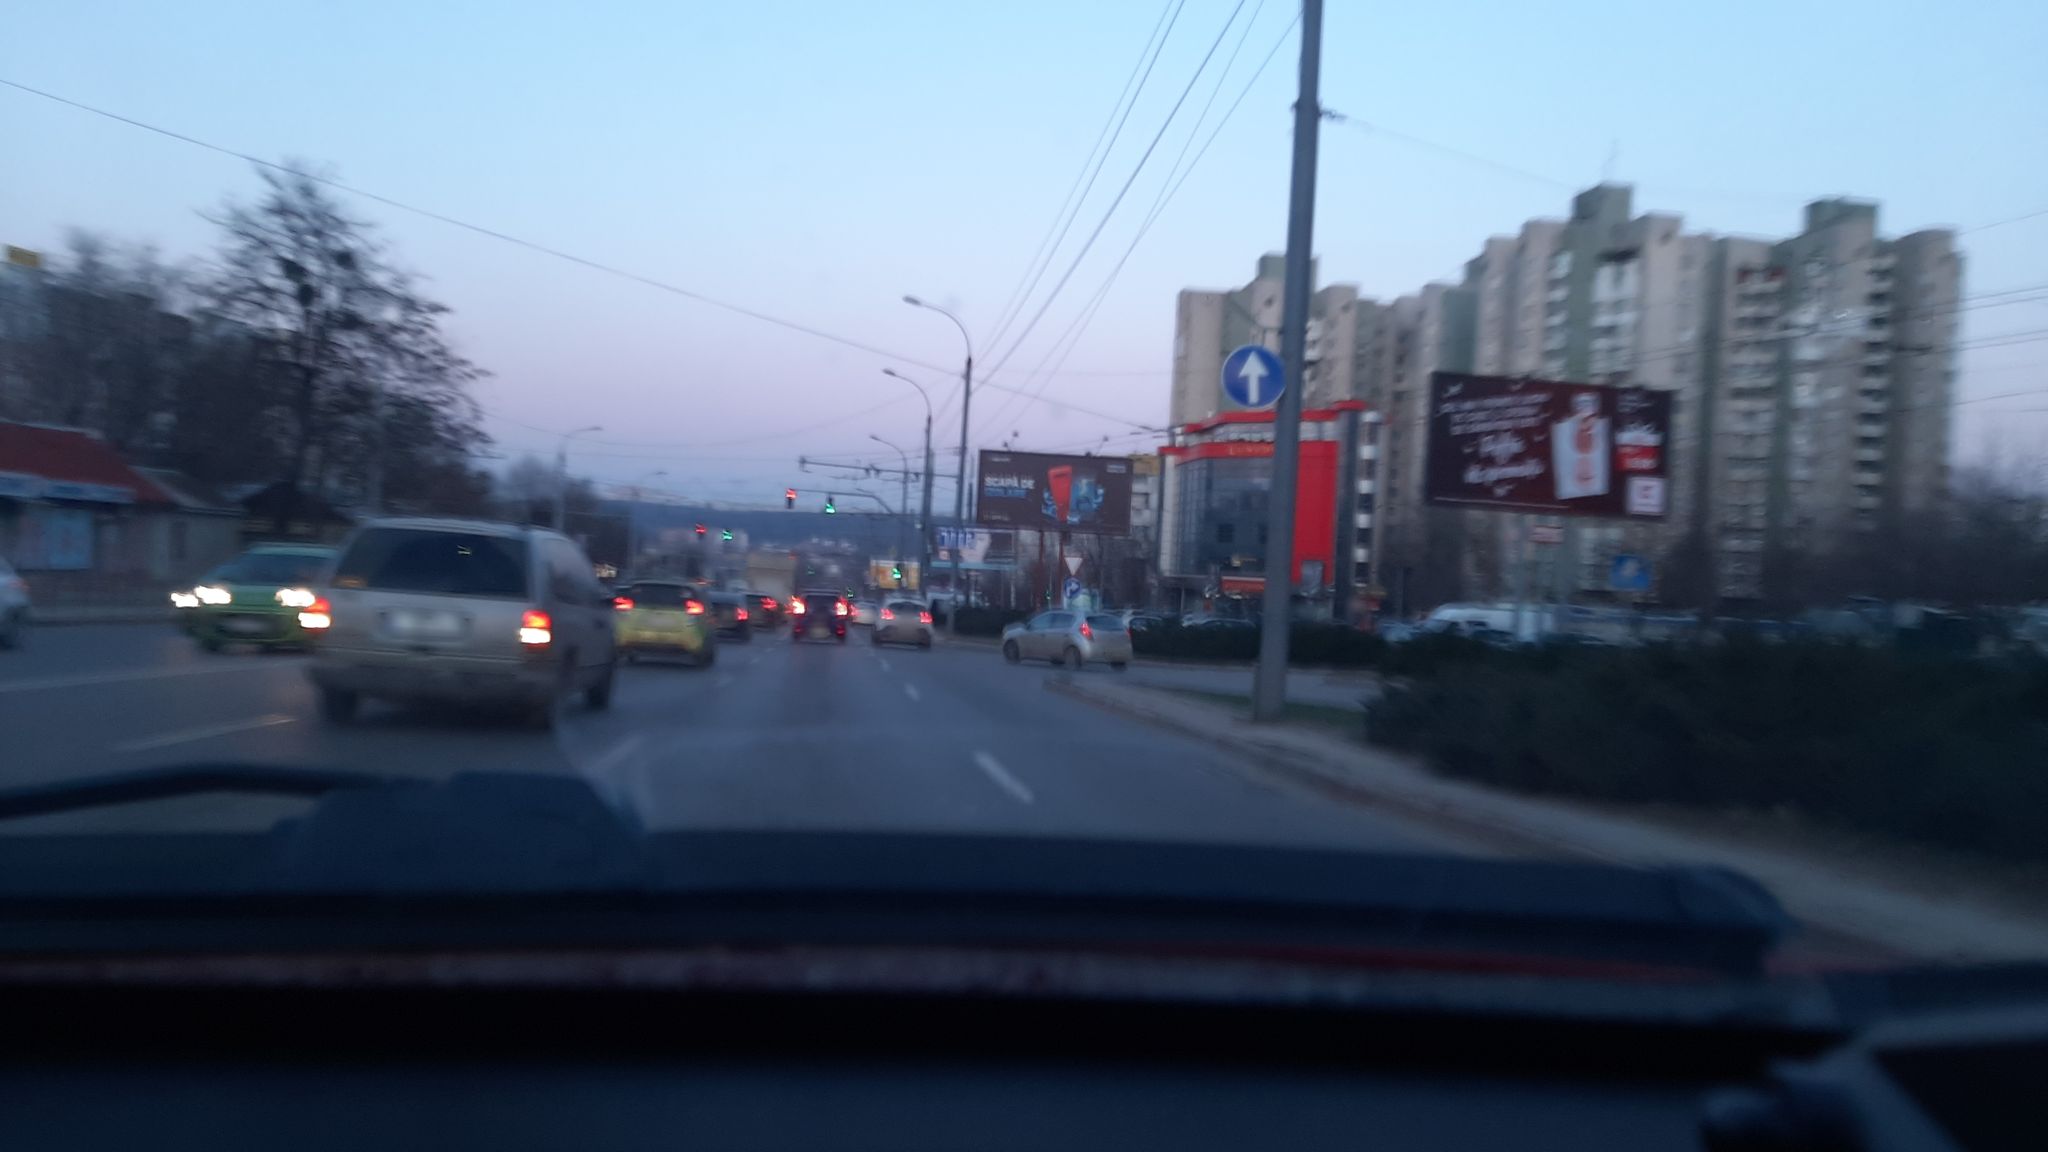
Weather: snowy
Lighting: dusk/dawn
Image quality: good
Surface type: driving surface
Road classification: primary
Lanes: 3
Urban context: urban centre
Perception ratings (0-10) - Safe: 3.61, Lively: 4.93, Beautiful: 1.22, Boring: 2.67, Depressing: 1.88, Wealthy: 1.17